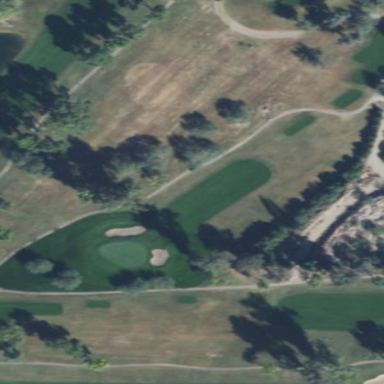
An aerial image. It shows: Grassy area designated as golf fairway.